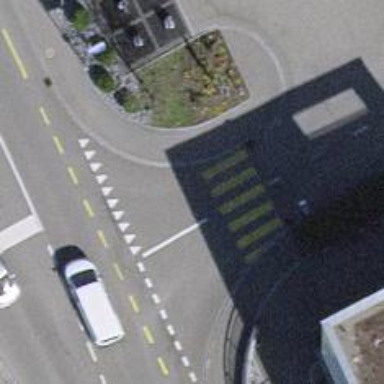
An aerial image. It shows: Zebra crossing on the road.